三年级 · 度量几何学
用 4 个面积是 1 平方厘米的小正方形拼成下面的图形，它们的面积相比（ ）。
(1)

(2)

(3)

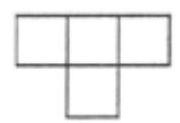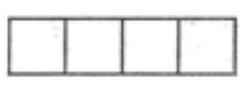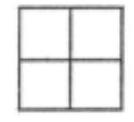
A. 都相等
B. (2)的面积最小
C. (3)的面积最大
答案: A
解析: 解A

【分析】用 4 个 1 平方厘米的正方形拼成的图形，无论怎么拼，只是形状变了，但拼成图形的面积都是 $1 \times 4=4$ (平方厘米) , 由此求解。

【详解】由分析可知, 三个图形的面积都是 4 平方厘米, 所以三个图形的面积相等。选项 A 符合题意。

故答案为: A

【点睛】本题考查学生对面积定义的掌握。解决此题的关键是能够理解小正方形个数和拼成图形面积的关系。